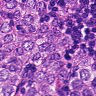
Metastatic tissue present: yes